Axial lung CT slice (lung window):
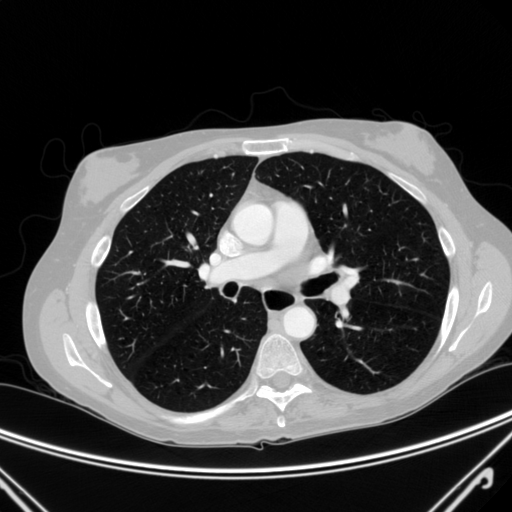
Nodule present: no